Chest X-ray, AP view. Patient: 55 years old, sex M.
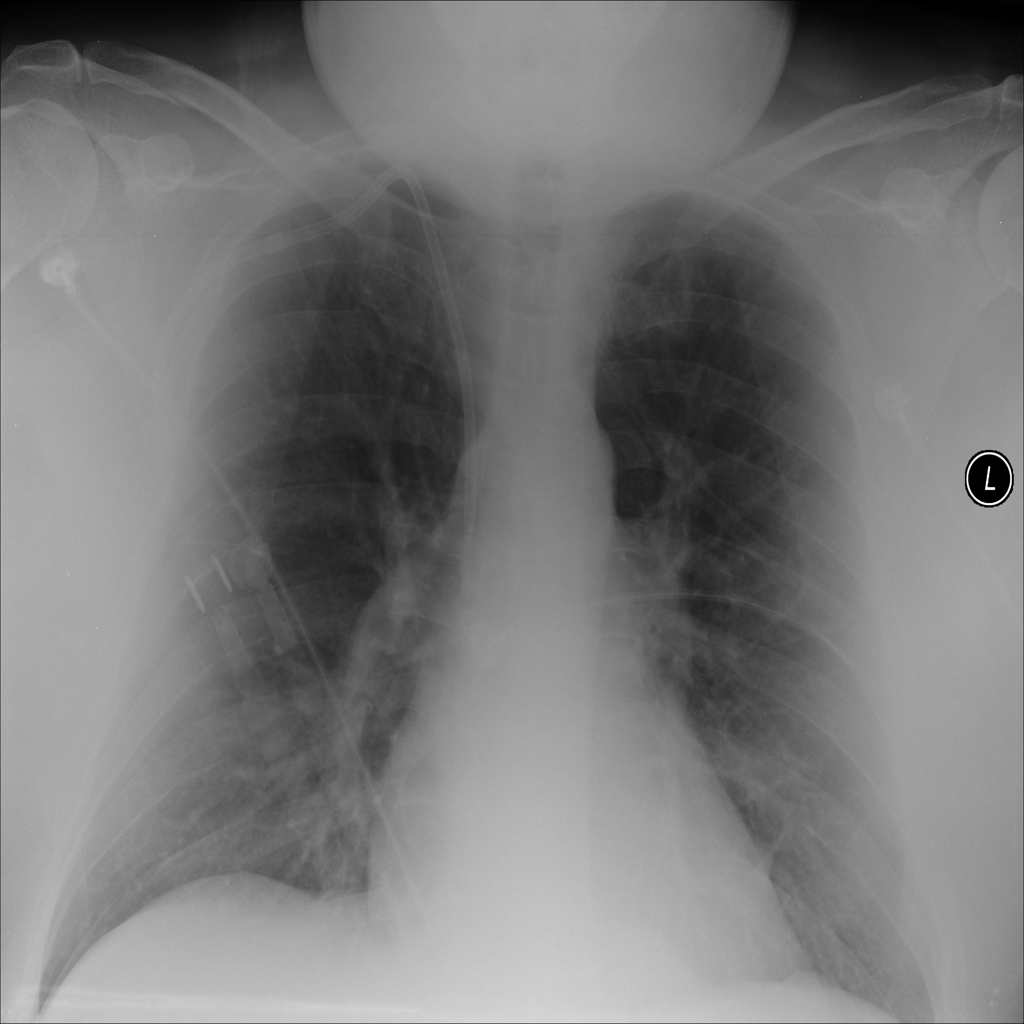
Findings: No Finding